Question: since last night I'm expecting this weird behavior of my application theme:
Popup menus appear with black background and AlertDialogs with white text color.

By the way, heres my styles.xml:
'''
<resources xmlns:tools="http://schemas.android.com/tools" xmlns:android="http://schemas.android.com/apk/res/android">
<style name="CustomActionBarTheme" parent="Theme.AppCompat.Light.DarkActionBar">
<item name="android:actionBarStyle" tools:ignore="NewApi">@style/MyActionBar</item>
<item name="actionBarStyle">@style/MyActionBar</item>
</style>
<style name="MyActionBar"
parent="Widget.AppCompat.Light.ActionBar.Solid.Inverse">
<item name="android:background">@drawable/action_bar_background</item>
<!-- Support library compatibility -->
<item name="background">@drawable/action_bar_background</item>
</style>
</resources>
'''
Any idea whats wrong? I just want the popup menu to use the default light theme again and the alert dialog to use a black foreground color.
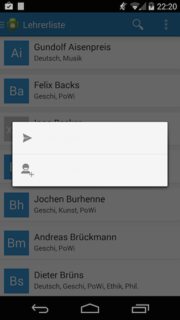
Answer: OK I solved the problem. I passed the application context to both popup menu and alertdialog builder's constructor. This seems to cause problems with application themes. I simply changed 'getApplicationContext()' to 'getActivity()' and it worked.